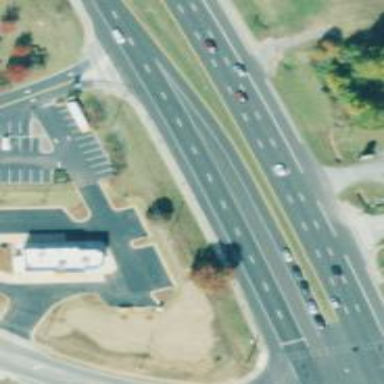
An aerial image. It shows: Trunk link highway.